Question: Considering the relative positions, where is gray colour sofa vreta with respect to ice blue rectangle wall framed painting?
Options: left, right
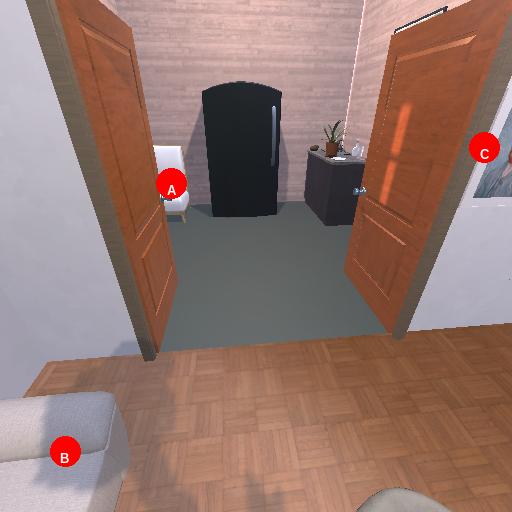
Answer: left